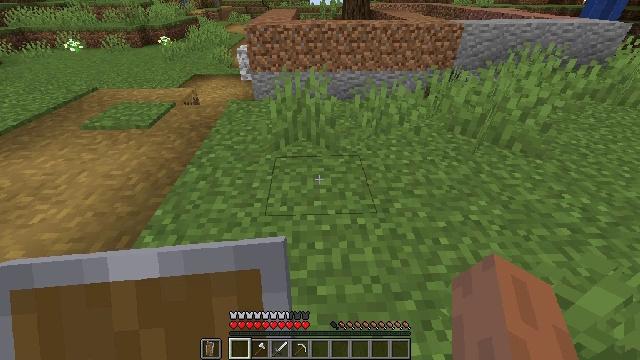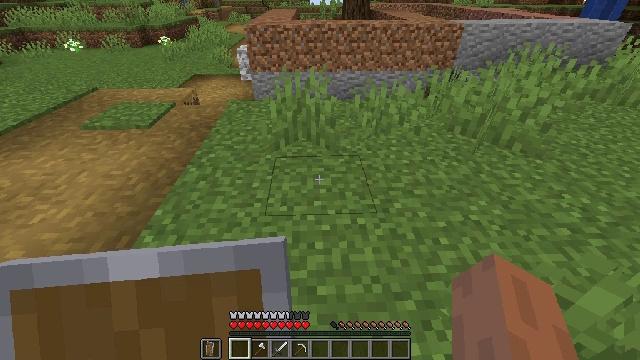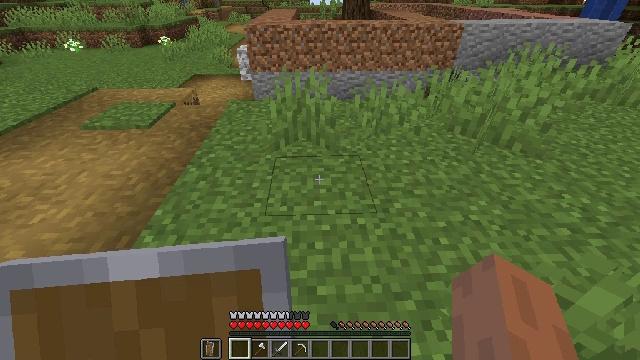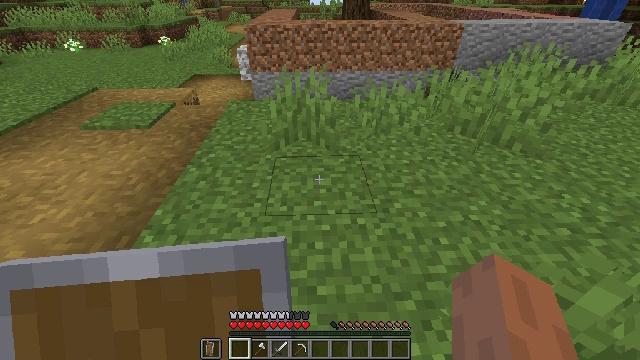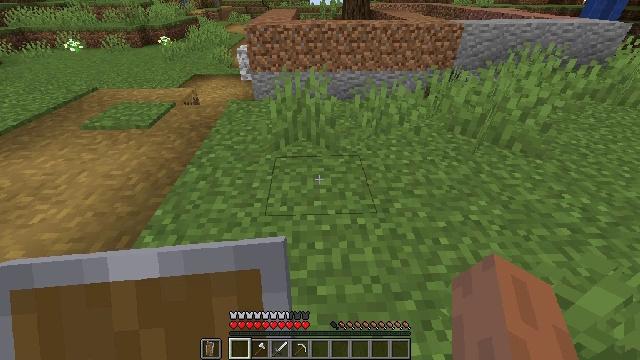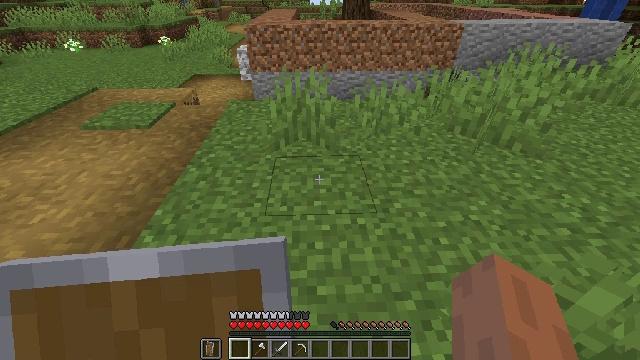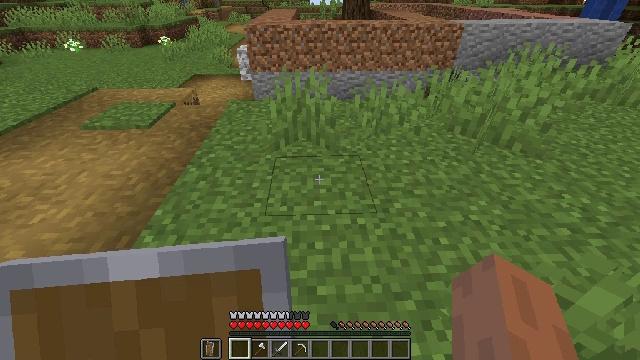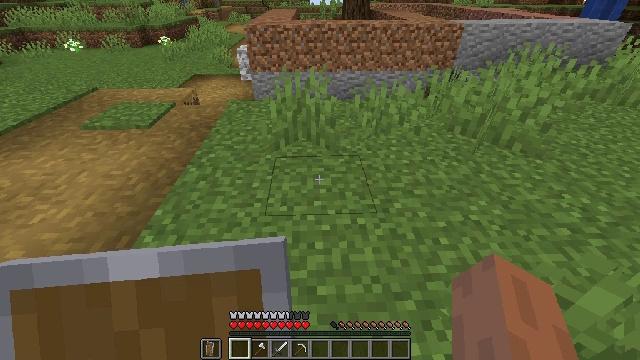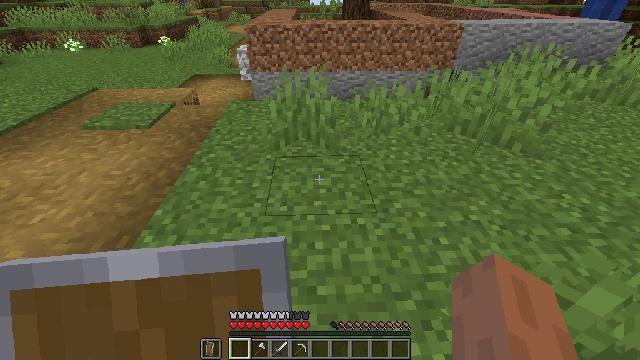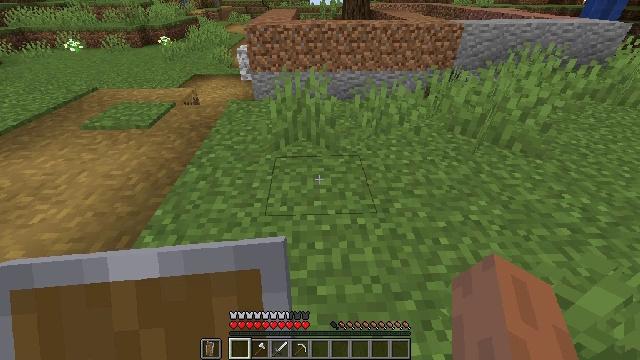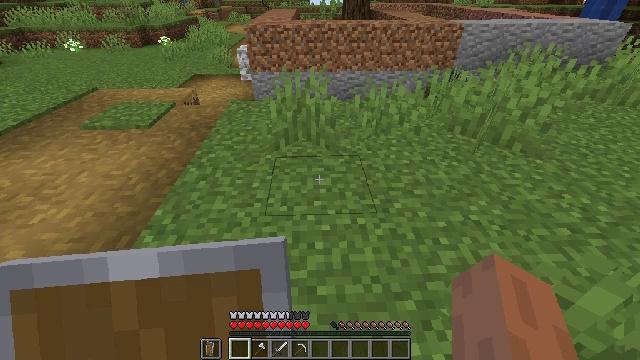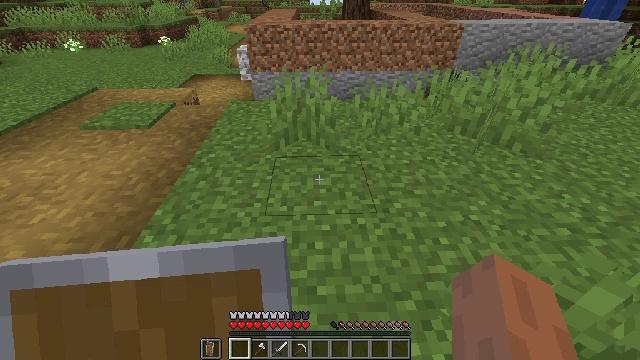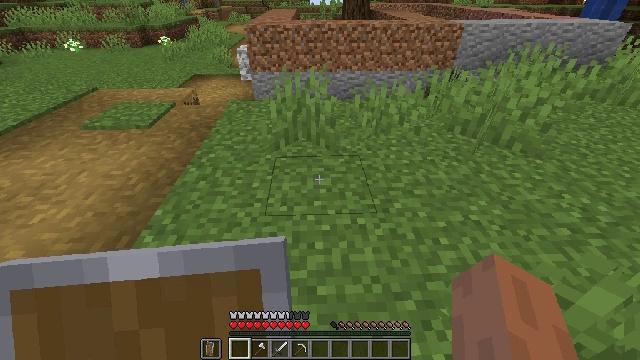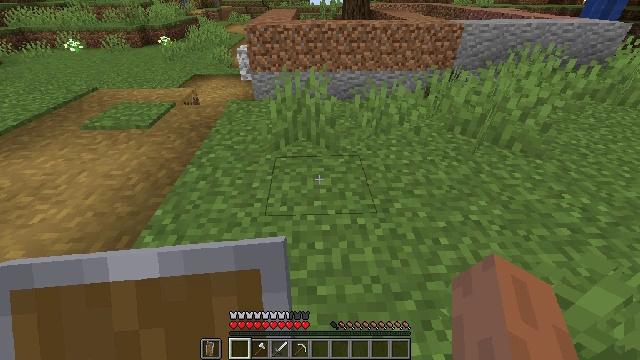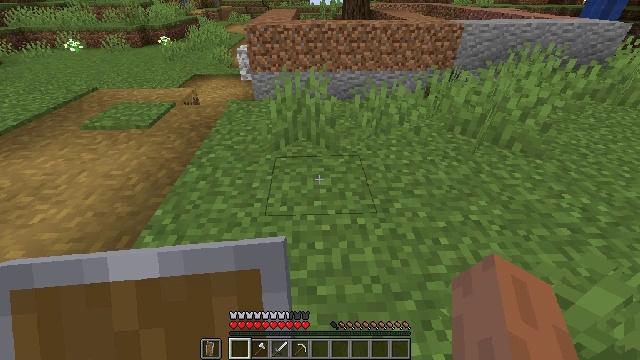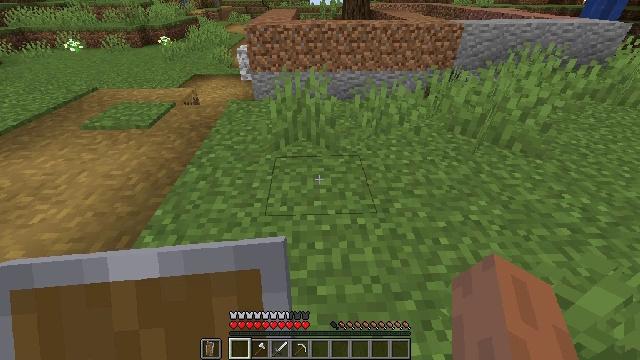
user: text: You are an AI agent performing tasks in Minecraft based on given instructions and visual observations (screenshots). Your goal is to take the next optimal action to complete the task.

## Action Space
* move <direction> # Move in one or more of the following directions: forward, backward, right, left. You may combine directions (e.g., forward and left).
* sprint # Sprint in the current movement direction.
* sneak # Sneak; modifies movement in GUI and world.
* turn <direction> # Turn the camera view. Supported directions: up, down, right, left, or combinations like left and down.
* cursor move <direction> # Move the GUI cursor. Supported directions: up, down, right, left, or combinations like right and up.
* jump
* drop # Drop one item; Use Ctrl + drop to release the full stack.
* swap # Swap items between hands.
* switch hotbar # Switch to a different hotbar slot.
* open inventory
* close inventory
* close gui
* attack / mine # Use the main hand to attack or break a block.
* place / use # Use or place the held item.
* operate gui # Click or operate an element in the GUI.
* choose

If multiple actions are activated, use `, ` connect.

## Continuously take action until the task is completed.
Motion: motion action
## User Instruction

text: craft item air
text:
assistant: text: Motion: no_op
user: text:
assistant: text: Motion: no_op
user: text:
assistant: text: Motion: no_op
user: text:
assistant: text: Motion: no_op
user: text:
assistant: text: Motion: no_op
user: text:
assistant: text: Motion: no_op
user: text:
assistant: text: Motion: no_op
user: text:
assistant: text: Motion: no_op
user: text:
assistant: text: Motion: no_op
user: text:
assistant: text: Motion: no_op
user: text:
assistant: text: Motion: no_op
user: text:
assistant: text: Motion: no_op
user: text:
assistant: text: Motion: no_op
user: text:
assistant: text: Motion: no_op
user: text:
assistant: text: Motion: no_op
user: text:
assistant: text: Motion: no_op
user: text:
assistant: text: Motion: no_op
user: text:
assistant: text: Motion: no_op
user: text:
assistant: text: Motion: no_op
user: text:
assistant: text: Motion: no_op
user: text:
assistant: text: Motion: no_op
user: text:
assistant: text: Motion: no_op
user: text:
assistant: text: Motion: no_op
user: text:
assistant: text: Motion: no_op
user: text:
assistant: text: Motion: no_op
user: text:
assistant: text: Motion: no_op
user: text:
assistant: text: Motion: no_op
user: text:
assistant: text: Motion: no_op
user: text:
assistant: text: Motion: no_op
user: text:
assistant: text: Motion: no_op